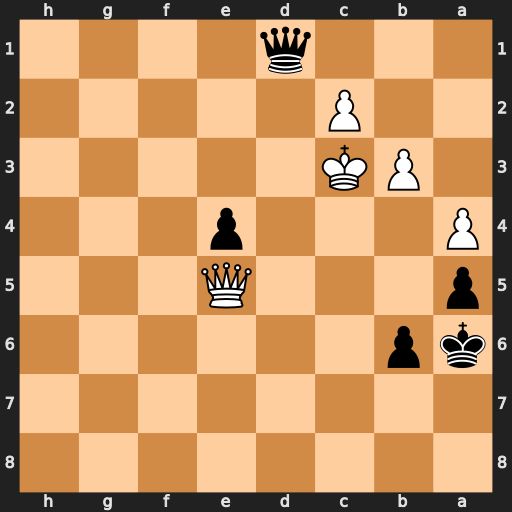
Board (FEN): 8/8/kp6/p3Q3/P3p3/1PK5/2P5/3q4
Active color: b
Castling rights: -
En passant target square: -
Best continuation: Qa1+ Kd2 Qxe5